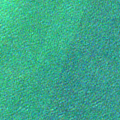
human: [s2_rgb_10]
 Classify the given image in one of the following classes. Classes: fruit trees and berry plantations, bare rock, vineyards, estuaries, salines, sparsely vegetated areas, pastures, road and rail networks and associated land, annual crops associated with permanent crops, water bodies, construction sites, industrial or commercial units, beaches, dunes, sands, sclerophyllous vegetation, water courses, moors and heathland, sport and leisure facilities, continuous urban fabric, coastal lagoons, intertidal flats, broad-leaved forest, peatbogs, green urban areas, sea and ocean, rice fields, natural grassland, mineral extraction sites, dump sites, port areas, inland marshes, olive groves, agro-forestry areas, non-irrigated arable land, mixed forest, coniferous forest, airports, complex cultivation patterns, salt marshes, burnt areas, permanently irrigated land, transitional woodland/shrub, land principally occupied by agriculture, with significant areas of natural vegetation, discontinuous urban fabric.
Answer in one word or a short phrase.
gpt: sea and ocean